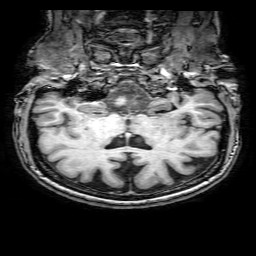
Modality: T1w
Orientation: sagittal
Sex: female
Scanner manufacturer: philips
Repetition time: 0.008327 s
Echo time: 0.00389 s